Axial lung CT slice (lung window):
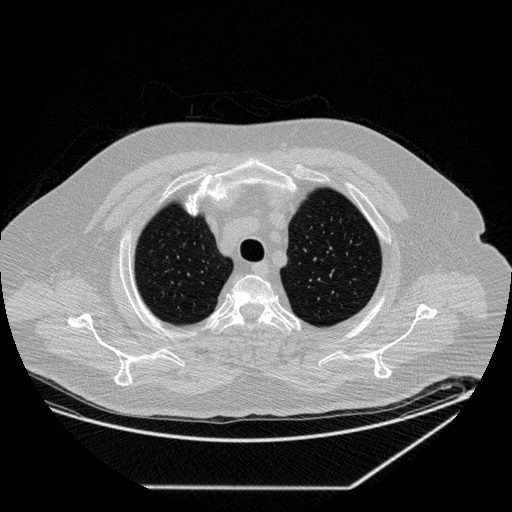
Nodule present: no